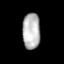
Tissue: prostate
Cell type: T cells
Senescence score: 0.2175
Nuclear area (px): 625
Mean DAPI intensity: 182.91